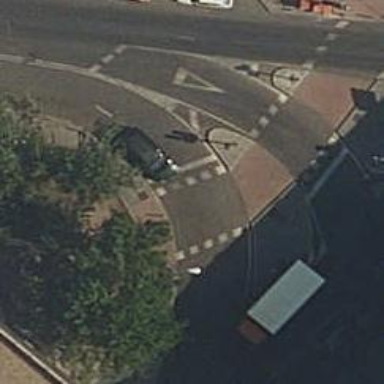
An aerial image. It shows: Road with traffic signals.